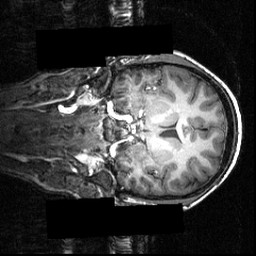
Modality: T1w
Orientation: coronal
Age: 16
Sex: male
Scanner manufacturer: siemens
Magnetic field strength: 3.951 T
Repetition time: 1.5 s
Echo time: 0.00335 s